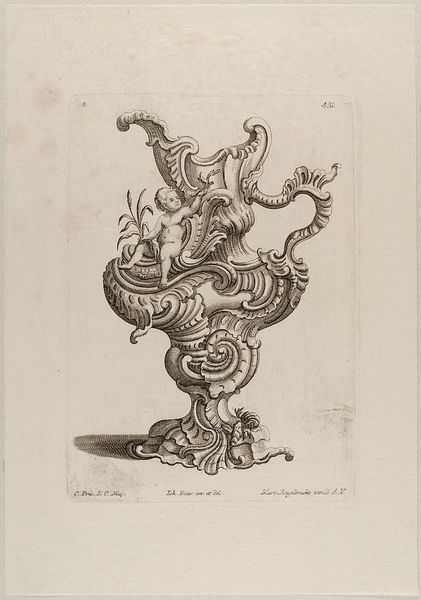
Titel: Eine Kanne aus Muschelwerk
Künstler: Martin Engelbrecht
Standort: Hamburg
Institution: Museum für Kunst und Gewerbe Hamburg
Schlagwörter: zeichnung, gras, kelch, kind, rokoko, engel, henkel, kanne, krug, putte, vase, schrift, grafik, graphik, halm, fotografie, photographie, druckgraphik, druckgrafik, radierung, kunstgewerbe, muschel, schnecke, putten, kunsthandwerk, schneckenhaus, amoretten, trinkgefäß, rocaille, style, reproduktionen, industriedesign, druckerzeugnisse, muschelwerk, ornamentstich, vorlageblätter